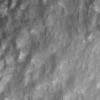
Atmospheric dust classification: not_dusty